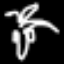
Label: palm tree